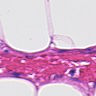
Metastatic tissue present: no